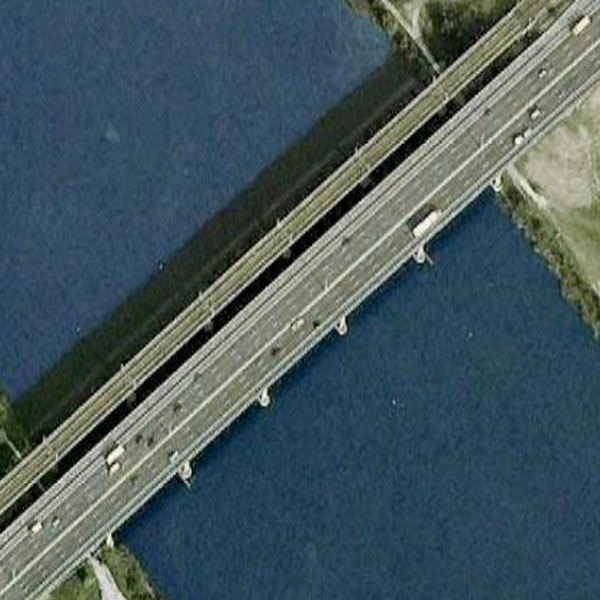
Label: Bridge